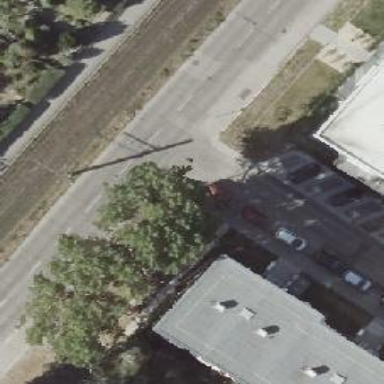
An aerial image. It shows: Unmarked crossing on the road.